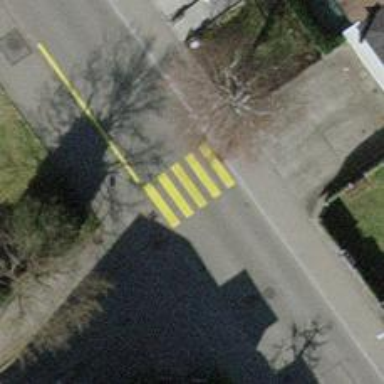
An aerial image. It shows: Uncontrolled road crossing.